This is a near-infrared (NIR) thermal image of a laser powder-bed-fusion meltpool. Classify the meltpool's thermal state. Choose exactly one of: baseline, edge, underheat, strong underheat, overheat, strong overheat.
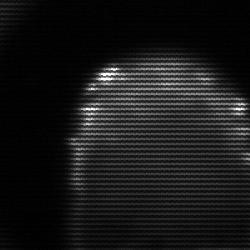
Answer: edge